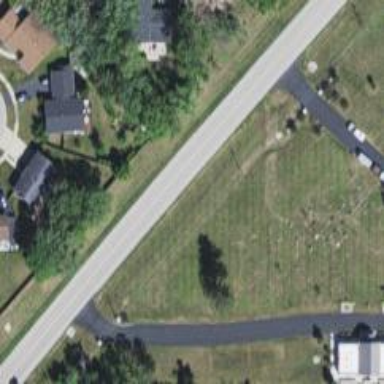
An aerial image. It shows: Cemetery.